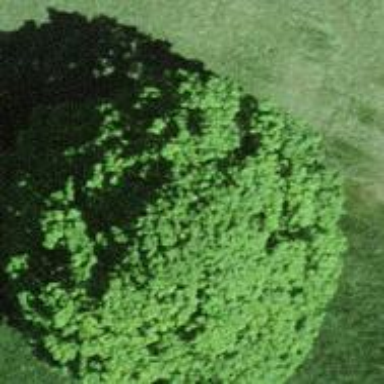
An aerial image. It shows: Beautiful tree in nature.